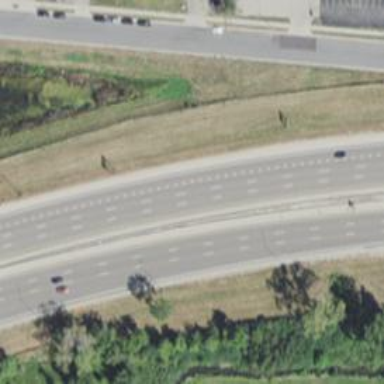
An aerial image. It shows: Motorway junction.